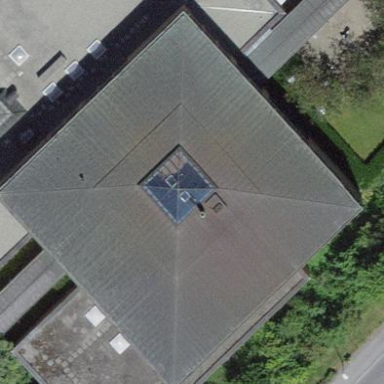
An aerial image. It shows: School building.